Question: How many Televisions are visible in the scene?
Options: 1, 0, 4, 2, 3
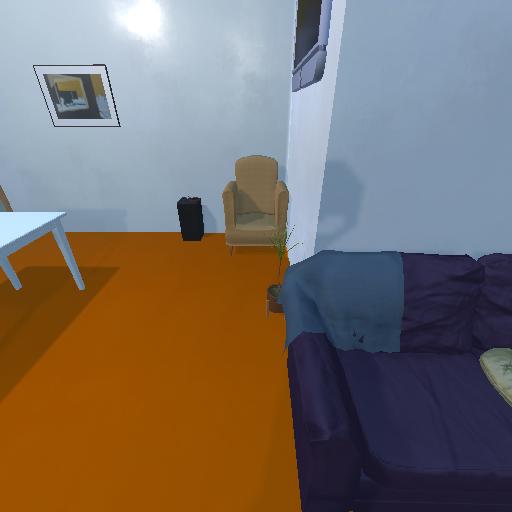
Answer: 1